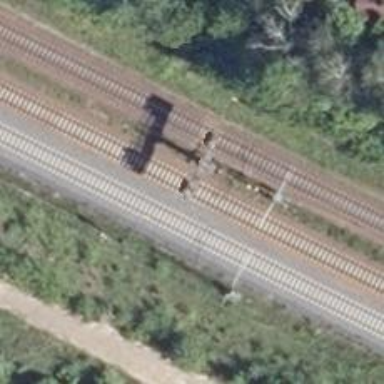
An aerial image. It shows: Railway signal.